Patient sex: M
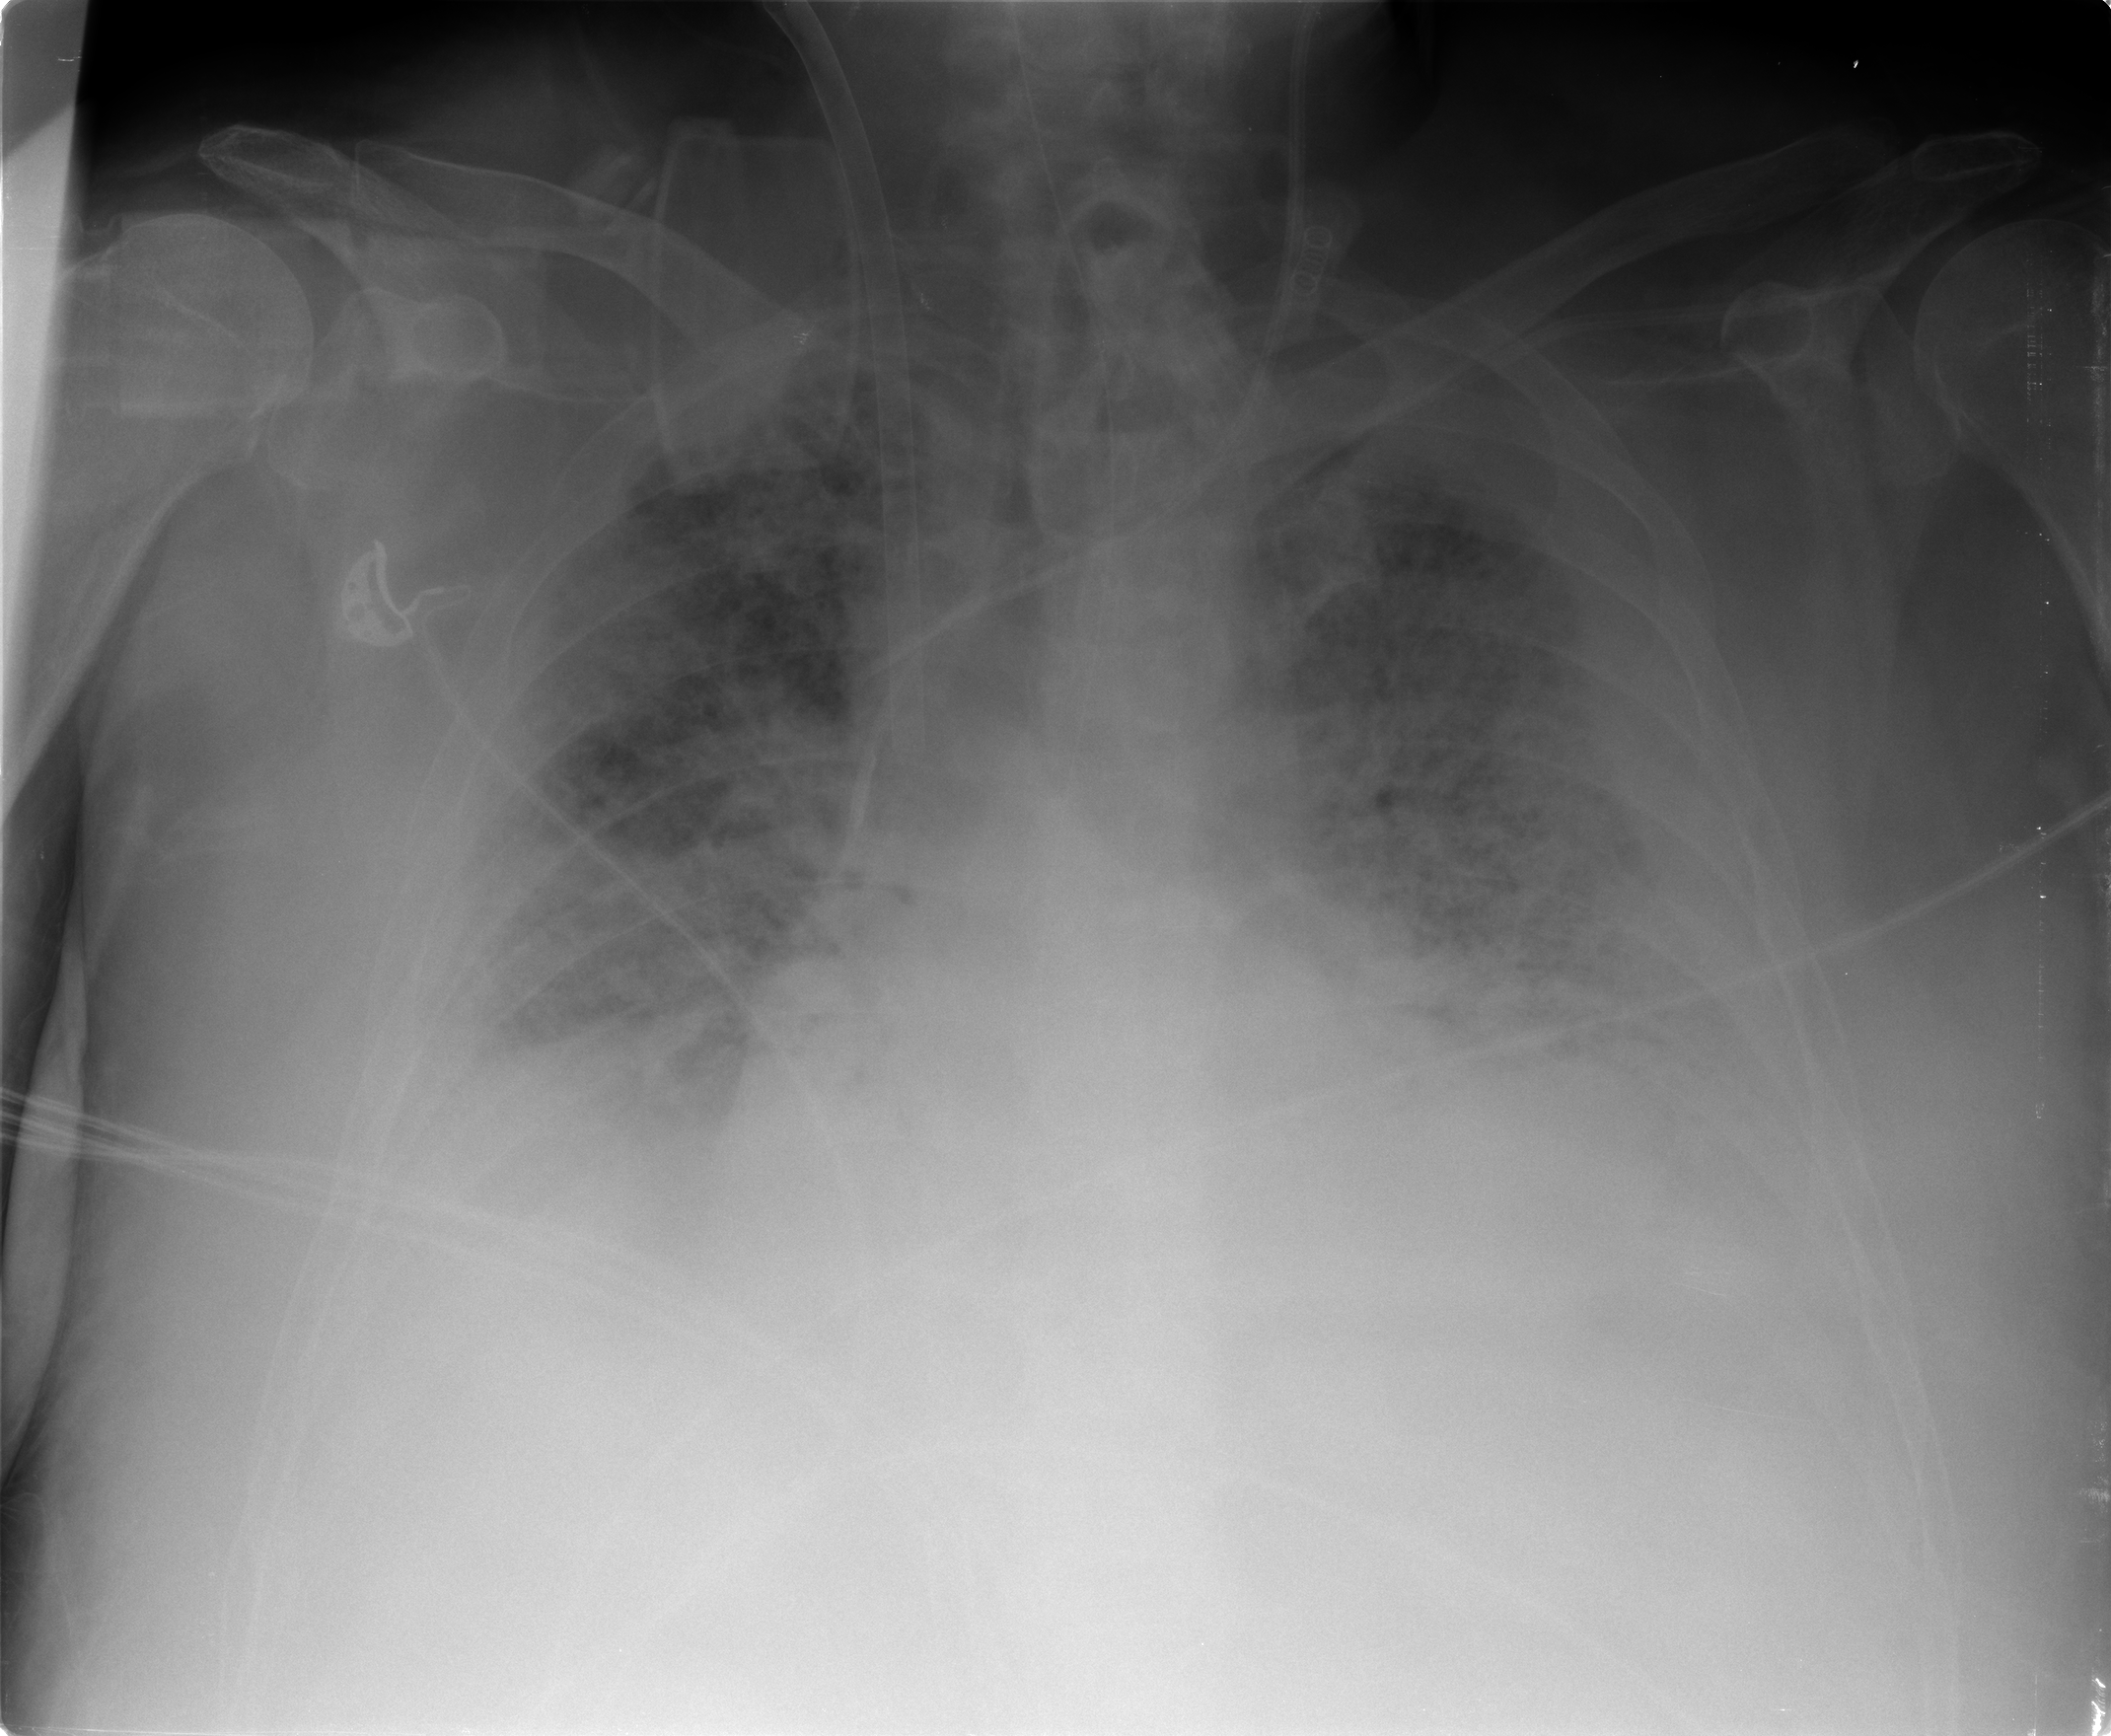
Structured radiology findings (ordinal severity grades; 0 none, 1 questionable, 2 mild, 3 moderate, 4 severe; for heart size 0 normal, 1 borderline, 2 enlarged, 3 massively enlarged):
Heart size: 2
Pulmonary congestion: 4
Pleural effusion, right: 2
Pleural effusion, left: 3
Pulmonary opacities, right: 4
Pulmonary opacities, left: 4
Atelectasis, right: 3
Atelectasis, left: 3